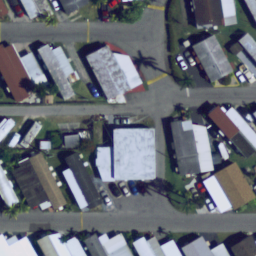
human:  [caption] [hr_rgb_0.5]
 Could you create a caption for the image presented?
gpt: Many mobile homes are arranged haphazardly in the mobile home park .

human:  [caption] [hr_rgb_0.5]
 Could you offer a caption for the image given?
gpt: Many mobile homes arranged haphazardly in the mobile home park and some roads go through this area .

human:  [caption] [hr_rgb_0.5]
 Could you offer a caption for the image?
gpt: Lots of mobile homes with plants beside in the mobile home park .

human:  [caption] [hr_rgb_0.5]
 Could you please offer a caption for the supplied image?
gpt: Many mobile homes are arranged haphazardly with some cars parked at the roadside in the mobile home park .

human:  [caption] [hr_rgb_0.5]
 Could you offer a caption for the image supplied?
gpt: Lots of mobile homes arranged haphazardly and some roads go through this area .